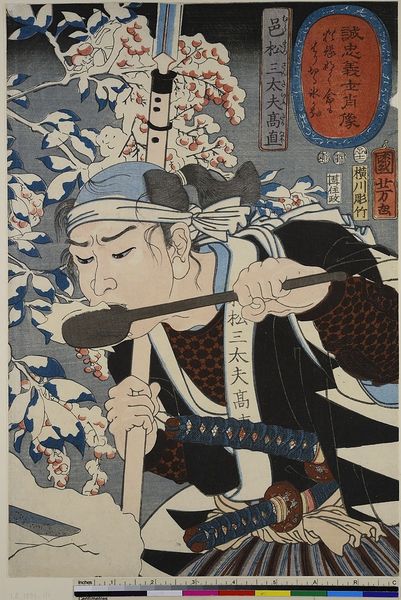
Titel: Muramatsu Sandayu Takanao, aus der Serie: Bilder der aufrichtig treuen Krieger
Künstler: Utagawa Kuniyoshi
Standort: Hamburg
Institution: Museum für Kunst und Gewerbe Hamburg
Schlagwörter: blätter, feuer, mann, weiß, mund, nase, zeichnung, rot, schnee, trinken, augen, gesicht, stirnband, hände, portrait, busch, gebüsch, person, holzschnitt, japan, schrift, schwer, winter, essen, löffel, kopftuch, japonismus, brot, schriftzeichen, stola, asien, druckgraphik, druckgrafik, schwert, waffen, soldat, asiatisch, china, krieger, ereignis, zeit, kosten, farbholzschnitt, schwerz, beschriftet, speise, situation, ereignisbild, samurai, japaner, edo, historische, reproduktionen, druckerzeugnisse, porträt, persönlichkeit, hüftbild, soldatenleben, ukiyo, dwaffen